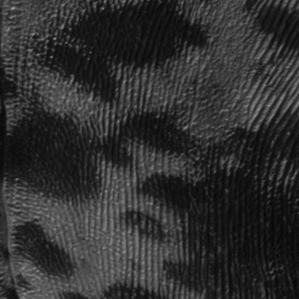
Label: frost